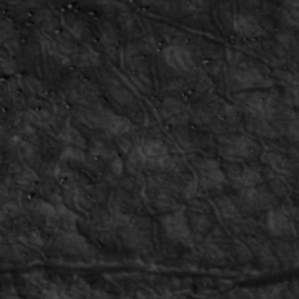
Label: non_frost